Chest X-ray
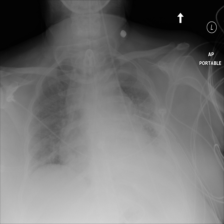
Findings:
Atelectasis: negative
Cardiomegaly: positive
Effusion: positive
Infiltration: negative
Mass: negative
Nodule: negative
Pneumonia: negative
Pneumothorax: negative
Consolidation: negative
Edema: negative
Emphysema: negative
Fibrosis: negative
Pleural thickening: negative
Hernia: negative